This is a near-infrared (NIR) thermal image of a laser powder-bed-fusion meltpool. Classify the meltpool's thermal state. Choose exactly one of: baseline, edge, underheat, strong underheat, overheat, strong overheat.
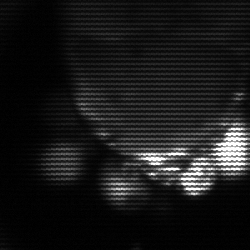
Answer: edge